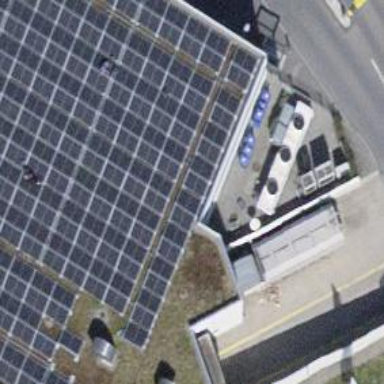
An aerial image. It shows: Solar power generator.